Interaction volume radius: 10 \u00c5
Interaction volume height: 25 \u00c5
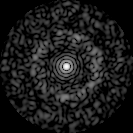
Disorder parameter: 0.8303